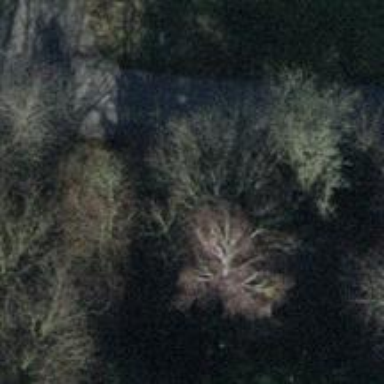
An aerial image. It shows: Brown bench.